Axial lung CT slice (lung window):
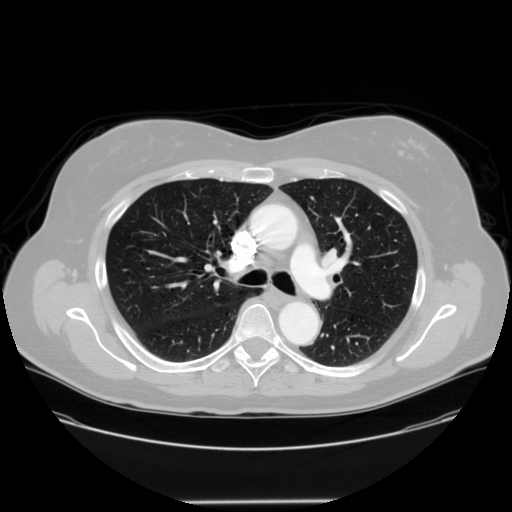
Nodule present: no